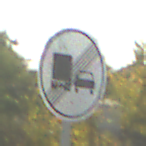
Verkehrszeichen: EndeUeberholverbotKraftfahrzeuge
Umgebung: Outdoor, RoadRail
Tageszeit: MorningAfternoon
Wetter: PartlyCloudy
Licht: Natural
Jahreszeit: NotSpecified
Kontrast: HighContrast